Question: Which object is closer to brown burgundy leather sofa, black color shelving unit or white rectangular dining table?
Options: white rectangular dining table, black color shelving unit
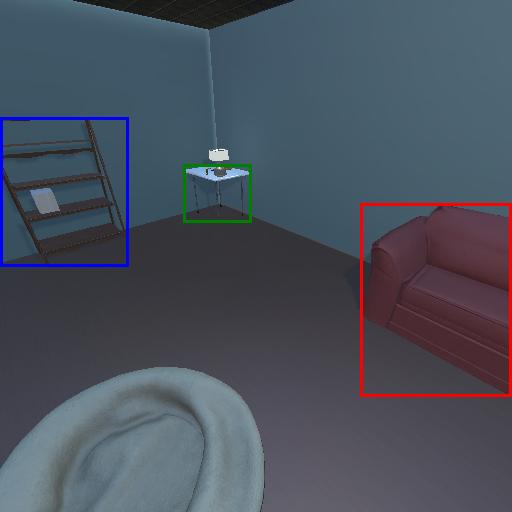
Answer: white rectangular dining table